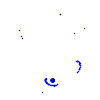
Particle: pion